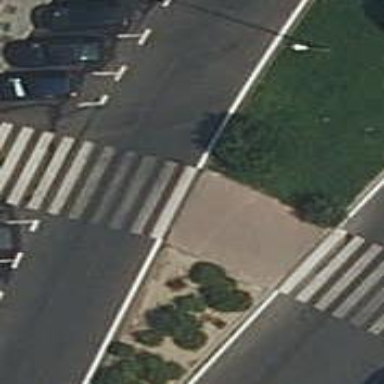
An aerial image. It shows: Kerb serving as barrier.